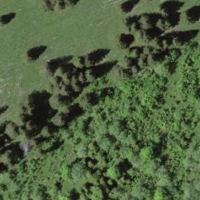
EUNIS habitat code: 41
Species observed at this site:
Corvus corone
Anthus trivialis
Lophophanes cristatus
Anthus spinoletta
Nucifraga caryocatactes
Turdus viscivorus
Turdus torquatus
Falco tinnunculus